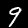
Digit: 9